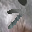
Label: 7